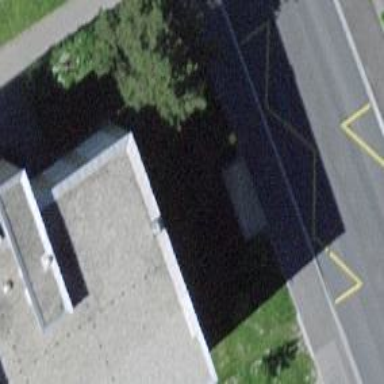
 serving as platform for public transportation."